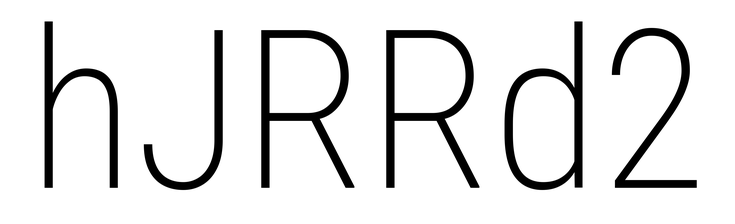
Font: Roboto_Condensed_ExtraLight